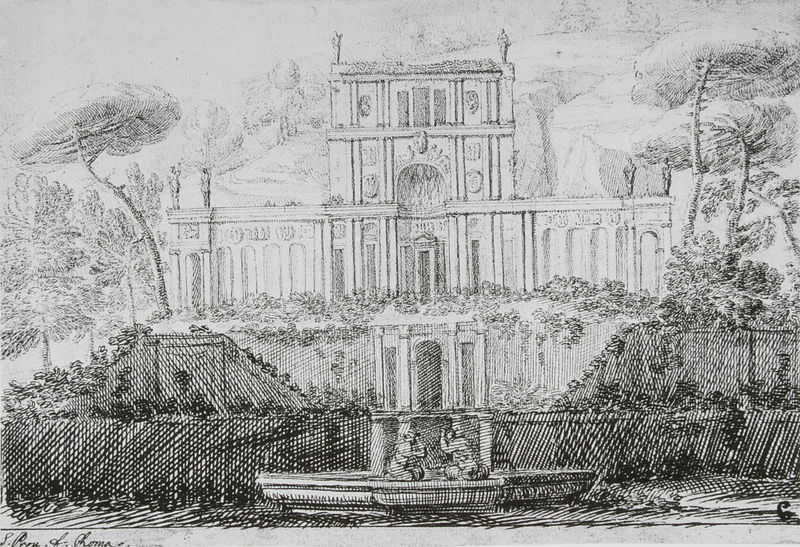
Titel: Blick auf die Villa del Pigneto, Rom
Künstler: Jacques Prou
Standort: Oxford
Institution: Ashmolean Museum of Art
Schlagwörter: baum, berg, schatten, wasser, weiß, bäume, fluss, landschaft, menschen, stadt, äste, fenster, grau, hell, paris, schwarz, skizze, säule, säulen, zeichnung, gebäude, haus, park, schloss, wiese, zaun, architektur, signatur, hügel, zweige, pflanze, pflanzen, boot, brunnen, kahn, bassin, garten, putto, skulptur, terrasse, schrift, ansicht, fassade, italien, süden, hang, mauer, linien, signiert, figuren, rundbogen, treppe, treppen, symmetrie, striche, bögen, penis, tusche, münchen, palast, symmetrisch, schraffur, radierung, stich, text, schraffiert, bleistift, entwurf, kapitelle, rom, villa, skulpturen, statuen, platane, putten, terrassen, putti, schraffierung, mausoleum, federzeichnung, terassen, kreuzschraffur, tree